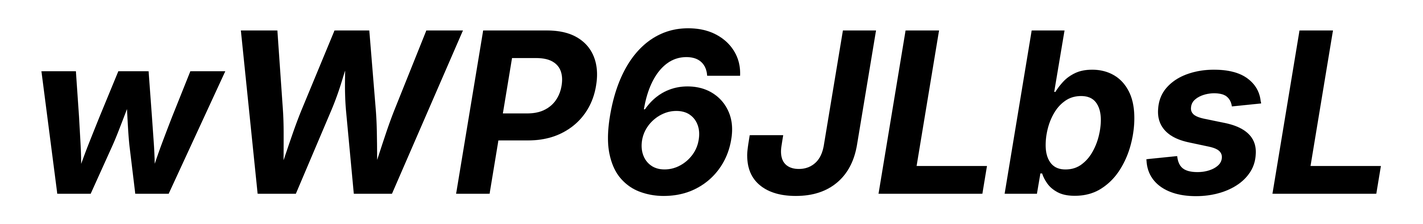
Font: Inter-Italic_Bold_Italic